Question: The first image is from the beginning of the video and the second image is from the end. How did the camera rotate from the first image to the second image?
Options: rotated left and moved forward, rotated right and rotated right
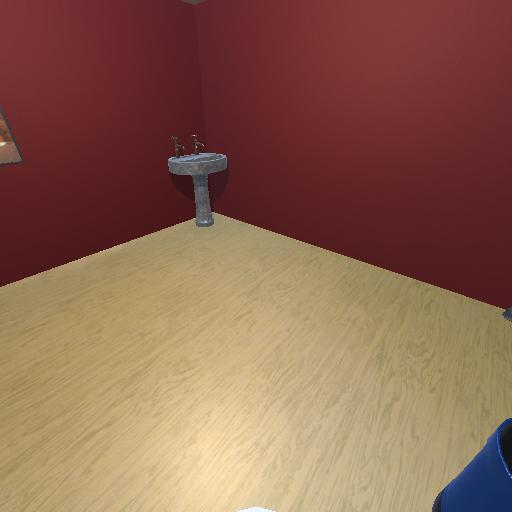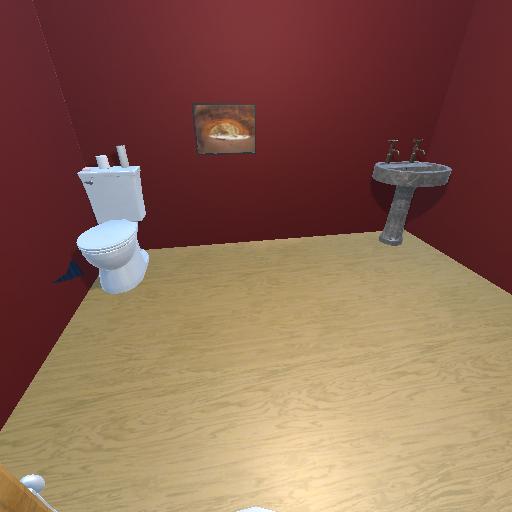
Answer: rotated left and moved forward